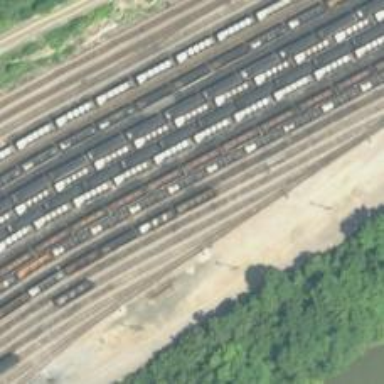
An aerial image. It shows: Railway yard used for servicing trains.